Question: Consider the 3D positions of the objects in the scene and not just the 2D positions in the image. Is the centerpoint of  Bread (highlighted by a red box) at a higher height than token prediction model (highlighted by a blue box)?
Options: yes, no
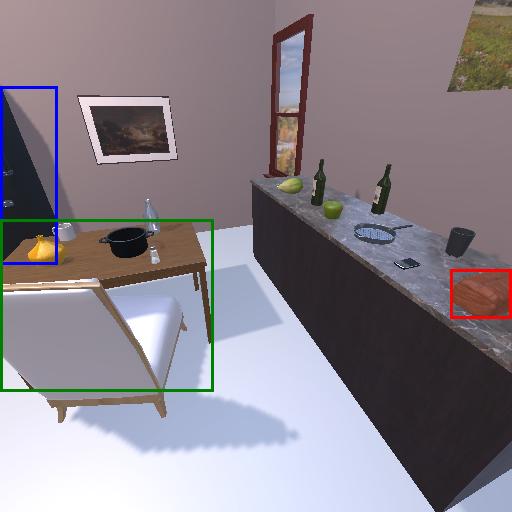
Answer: yes